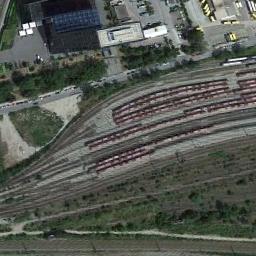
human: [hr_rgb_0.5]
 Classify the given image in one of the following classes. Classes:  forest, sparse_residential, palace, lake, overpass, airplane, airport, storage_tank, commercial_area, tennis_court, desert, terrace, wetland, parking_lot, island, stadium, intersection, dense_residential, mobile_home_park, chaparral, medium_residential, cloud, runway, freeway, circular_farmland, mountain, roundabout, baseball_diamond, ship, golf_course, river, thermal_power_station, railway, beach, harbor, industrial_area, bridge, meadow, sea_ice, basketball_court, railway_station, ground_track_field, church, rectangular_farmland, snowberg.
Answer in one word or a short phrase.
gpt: railway_station